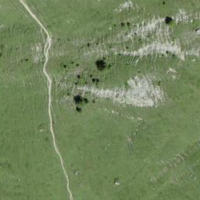
EUNIS habitat code: 26
Species observed at this site:
Erebia pharte